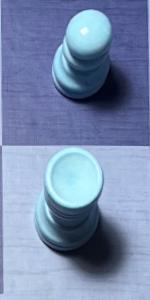
Label: Rook_White